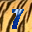
Label: 7